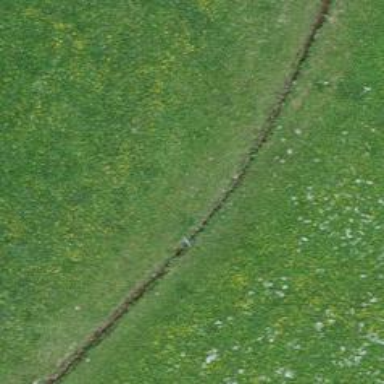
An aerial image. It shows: Ditch in the surroundings.